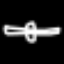
Label: airplane